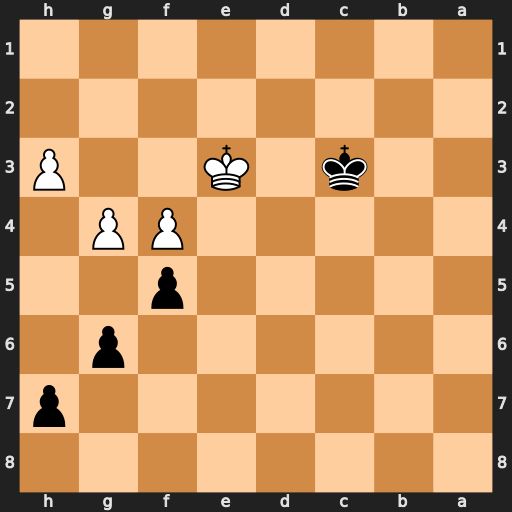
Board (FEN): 8/7p/6p1/5p2/5PP1/2k1K2P/8/8
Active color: b
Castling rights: -
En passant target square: -
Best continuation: h5 Kf2 h4 Ke3 Kc4